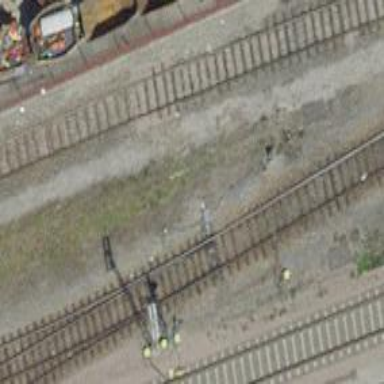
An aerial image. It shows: Railway switch.